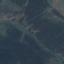
Label: HerbaceousVegetation